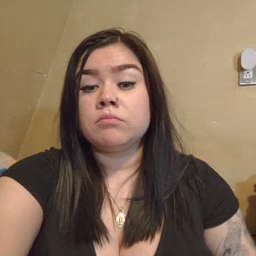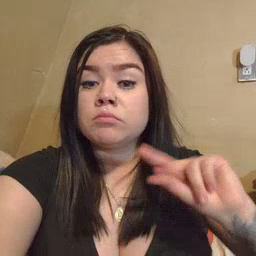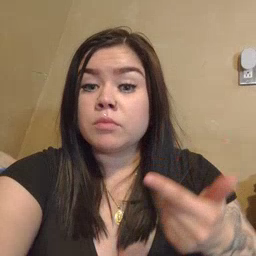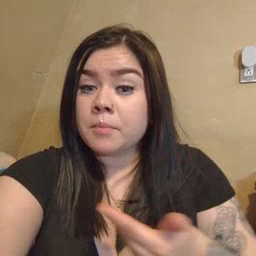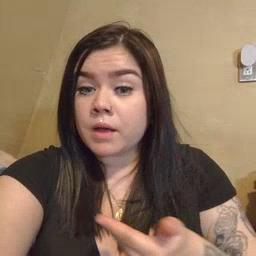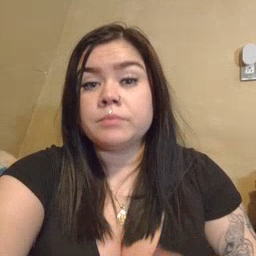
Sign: puppy